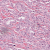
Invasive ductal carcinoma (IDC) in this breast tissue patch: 1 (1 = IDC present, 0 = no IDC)